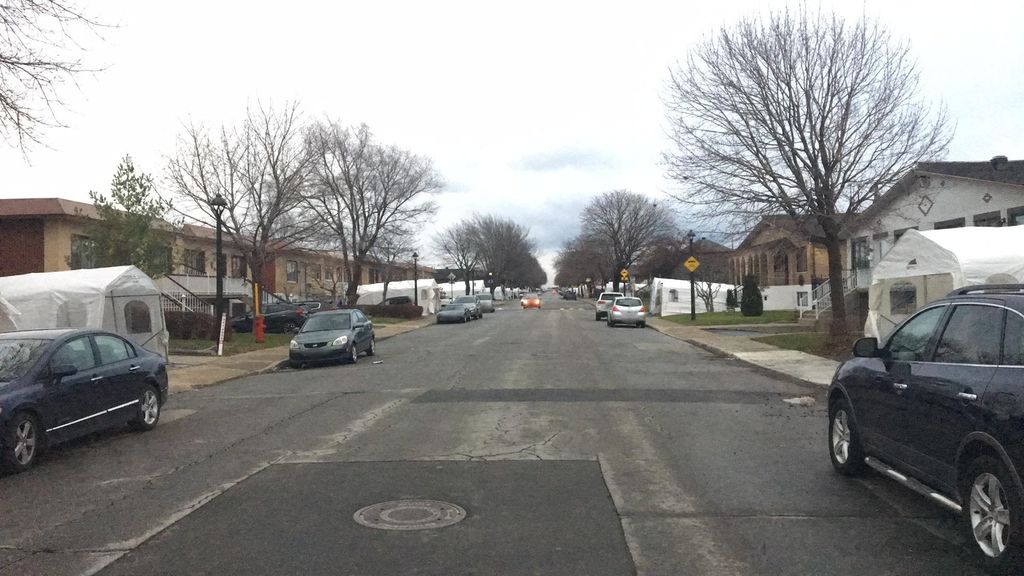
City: montreal